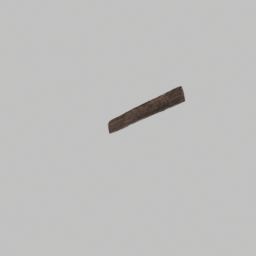
Label: architecture